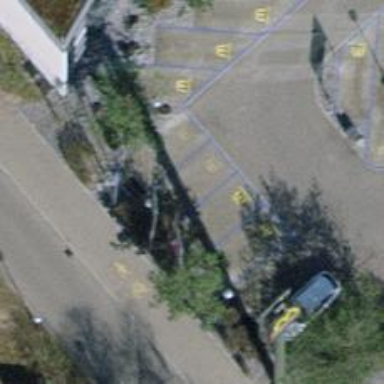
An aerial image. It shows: Charging station.